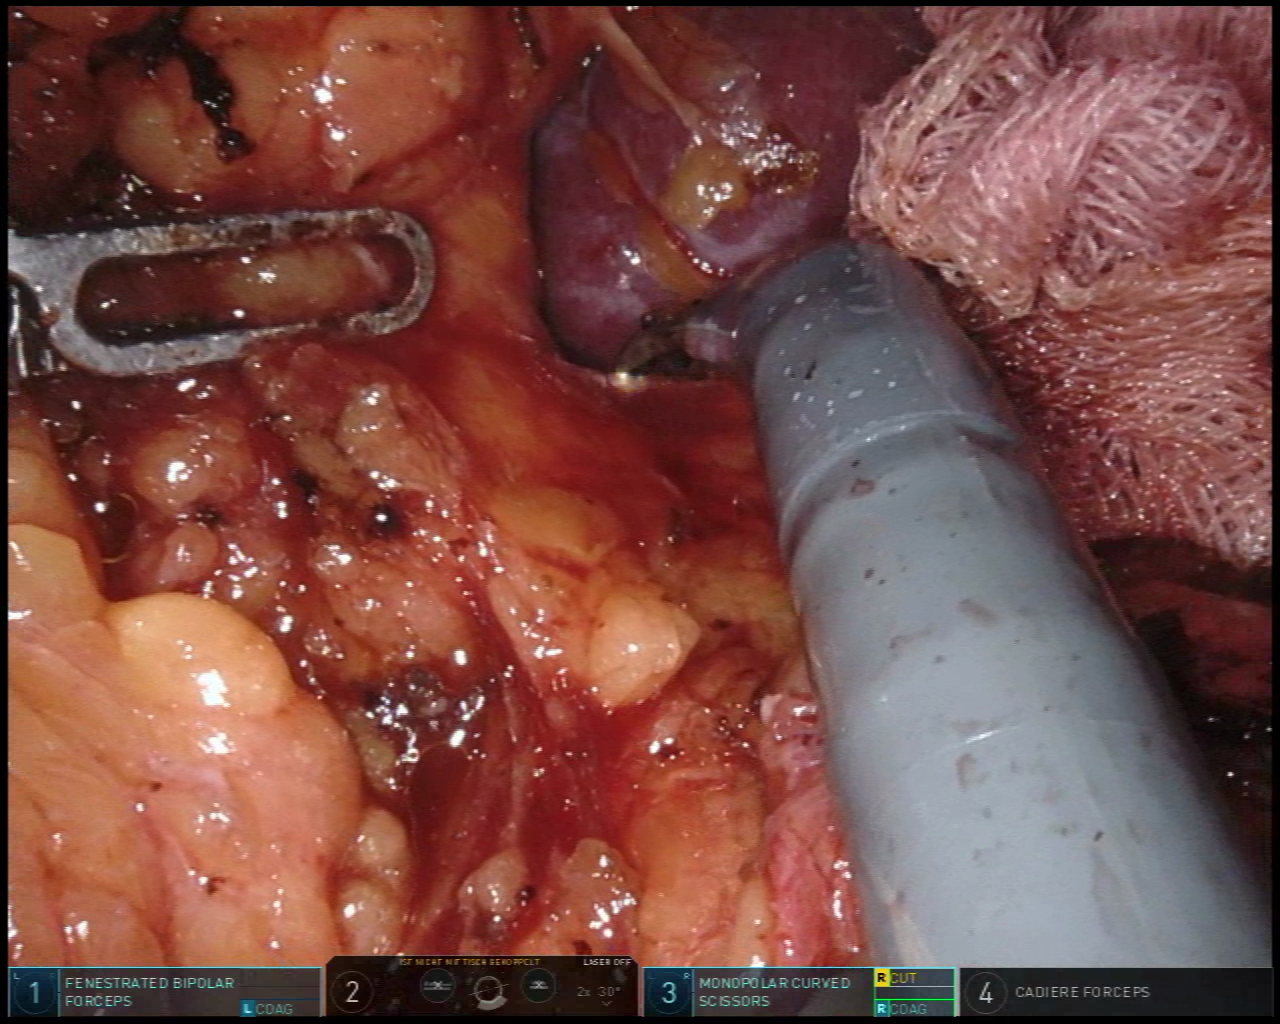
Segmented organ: spleen
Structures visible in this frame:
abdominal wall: no
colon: no
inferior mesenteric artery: no
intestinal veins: no
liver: no
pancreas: no
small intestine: no
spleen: yes
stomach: no
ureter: no
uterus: no
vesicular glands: no